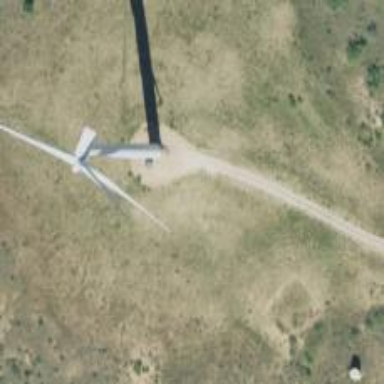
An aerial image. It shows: Wind turbine generator that utilizes wind as its source for generating electricity. It is of the horizontal axis type.